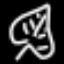
Label: leaf